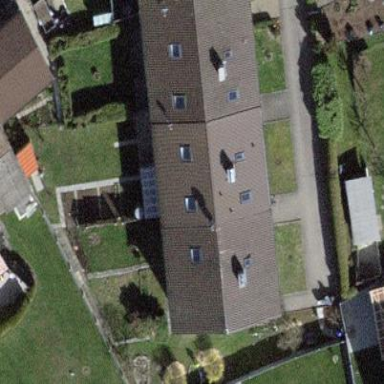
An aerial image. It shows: Gabled roofed house.